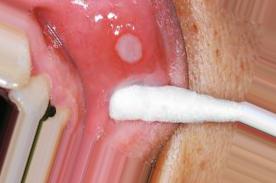
Condition: Mouth Ulcer